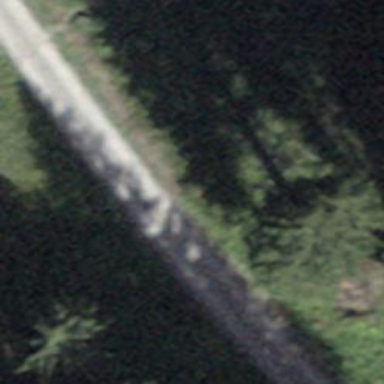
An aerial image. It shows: Gravel track with grade 2 quality.